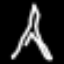
Label: The Eiffel Tower